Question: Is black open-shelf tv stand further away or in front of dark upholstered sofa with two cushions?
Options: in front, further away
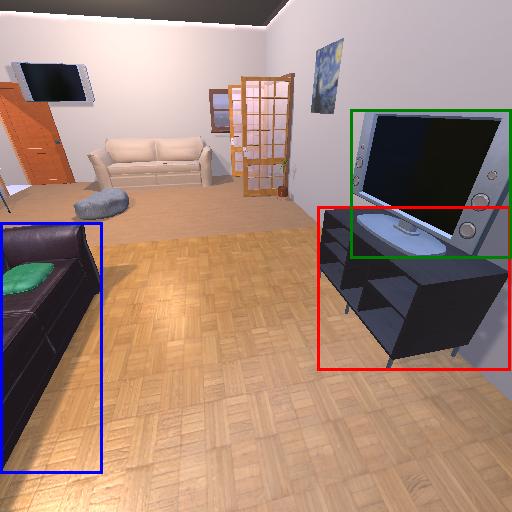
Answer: in front